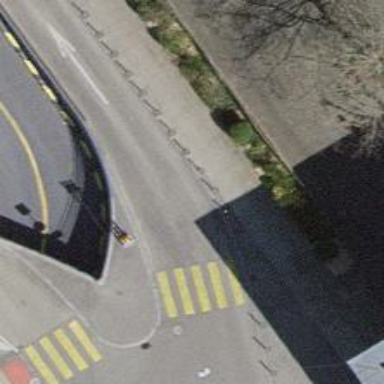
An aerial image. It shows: Bollard barrier.